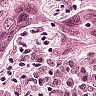
Metastatic tissue present: yes